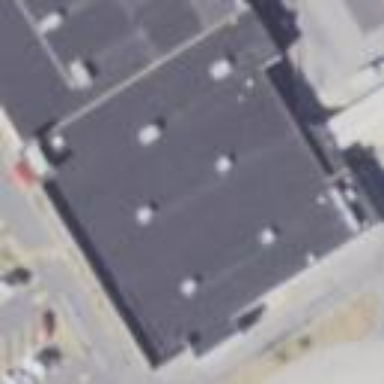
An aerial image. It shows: Commercial building.